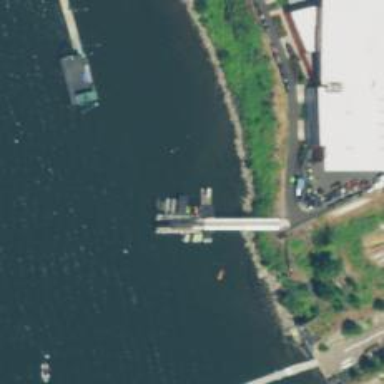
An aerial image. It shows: Slipway on leisure land.